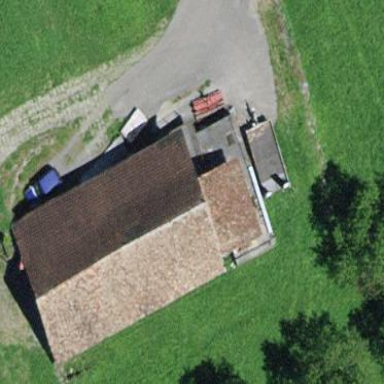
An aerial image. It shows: Shed.